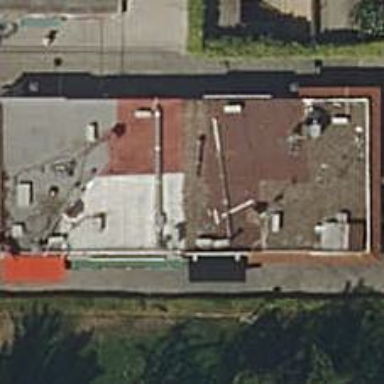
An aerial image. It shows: Restaurant.